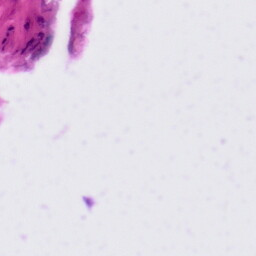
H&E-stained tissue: Tonsil